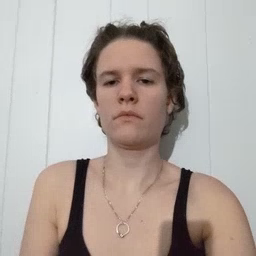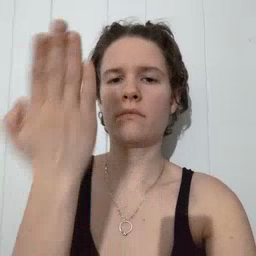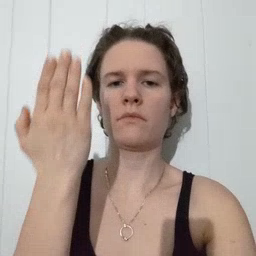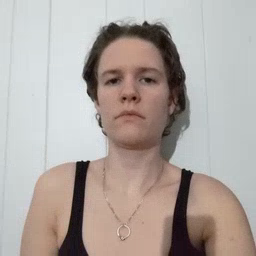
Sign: morning